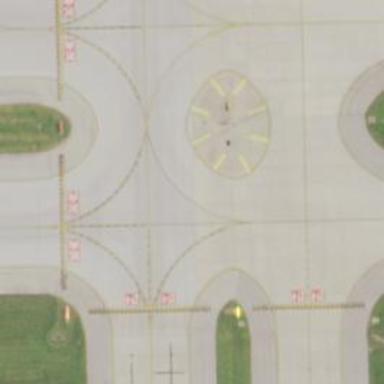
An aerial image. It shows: View of taxiway at the airport.